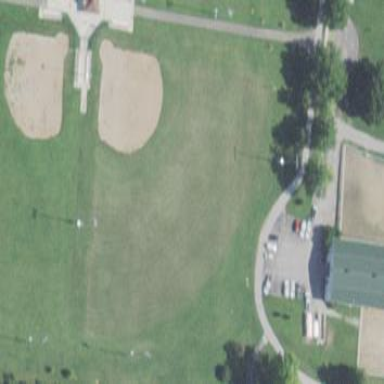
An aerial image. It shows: Baseball pitch for leisure and sports activities.